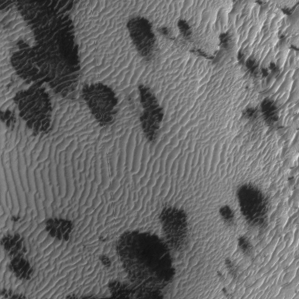
Label: frost